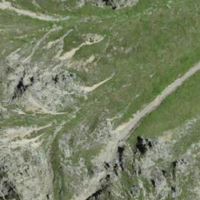
EUNIS habitat code: 31
Species observed at this site:
Marmota marmota